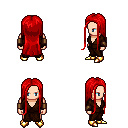
a pixel art fantasy rpg character, male body template, human, light skin, brown robe, red pants, red extra-long hairstyle, leather bracers, gold boots, four views (front, back, left, right), 2x2 character sprite sheet, small pixel art, hard edges, no anti-aliasing